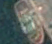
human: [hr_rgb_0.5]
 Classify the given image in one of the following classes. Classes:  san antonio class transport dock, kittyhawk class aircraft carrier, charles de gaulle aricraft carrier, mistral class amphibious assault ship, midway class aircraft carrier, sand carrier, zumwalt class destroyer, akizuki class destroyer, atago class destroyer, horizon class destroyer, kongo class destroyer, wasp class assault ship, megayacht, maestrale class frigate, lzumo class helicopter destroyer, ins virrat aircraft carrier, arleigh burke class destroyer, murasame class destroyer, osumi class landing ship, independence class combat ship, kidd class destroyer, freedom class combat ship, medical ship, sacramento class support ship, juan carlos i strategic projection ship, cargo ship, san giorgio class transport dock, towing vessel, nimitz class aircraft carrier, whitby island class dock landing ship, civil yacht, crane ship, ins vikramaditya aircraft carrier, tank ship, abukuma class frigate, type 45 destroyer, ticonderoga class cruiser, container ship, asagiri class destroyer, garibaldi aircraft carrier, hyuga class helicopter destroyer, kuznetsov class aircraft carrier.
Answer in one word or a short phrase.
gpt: Towing vessel